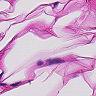
Metastatic tissue present: no